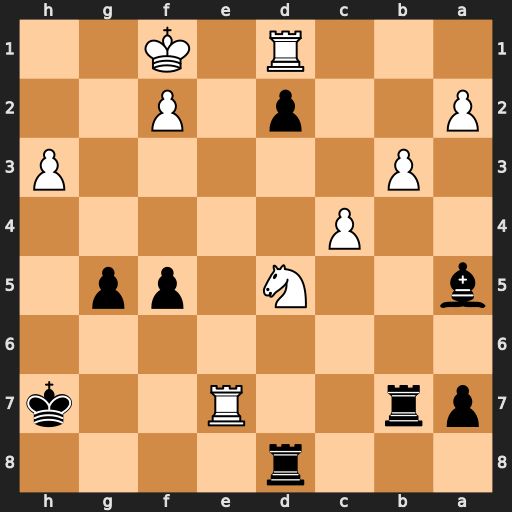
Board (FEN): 3r4/pr2R2k/8/b2N1pp1/2P5/1P5P/P2p1P2/3R1K2
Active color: b
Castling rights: -
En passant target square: -
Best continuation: Rxe7 Nxe7 Re8